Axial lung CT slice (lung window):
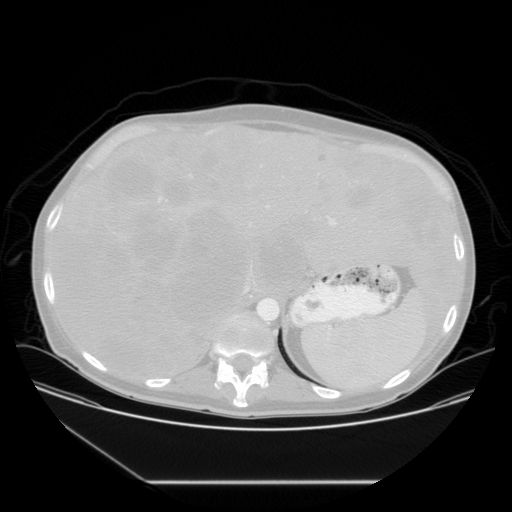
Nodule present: no